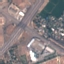
Land use / land cover class: Highway